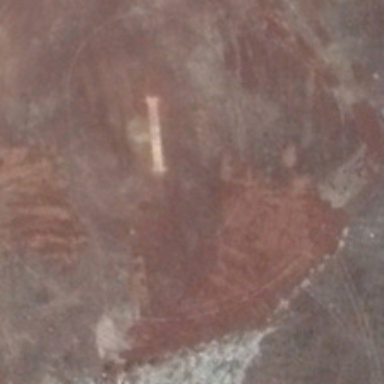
There is a light colored narrow long shape in the brown bareland .